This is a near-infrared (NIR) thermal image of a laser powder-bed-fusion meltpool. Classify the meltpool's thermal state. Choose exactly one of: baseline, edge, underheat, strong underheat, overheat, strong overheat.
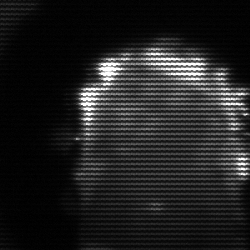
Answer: baseline